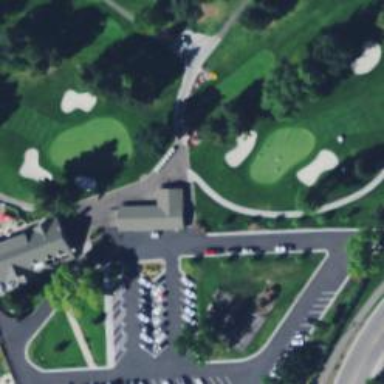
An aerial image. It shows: Service road designated as golf cart path.